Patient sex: F
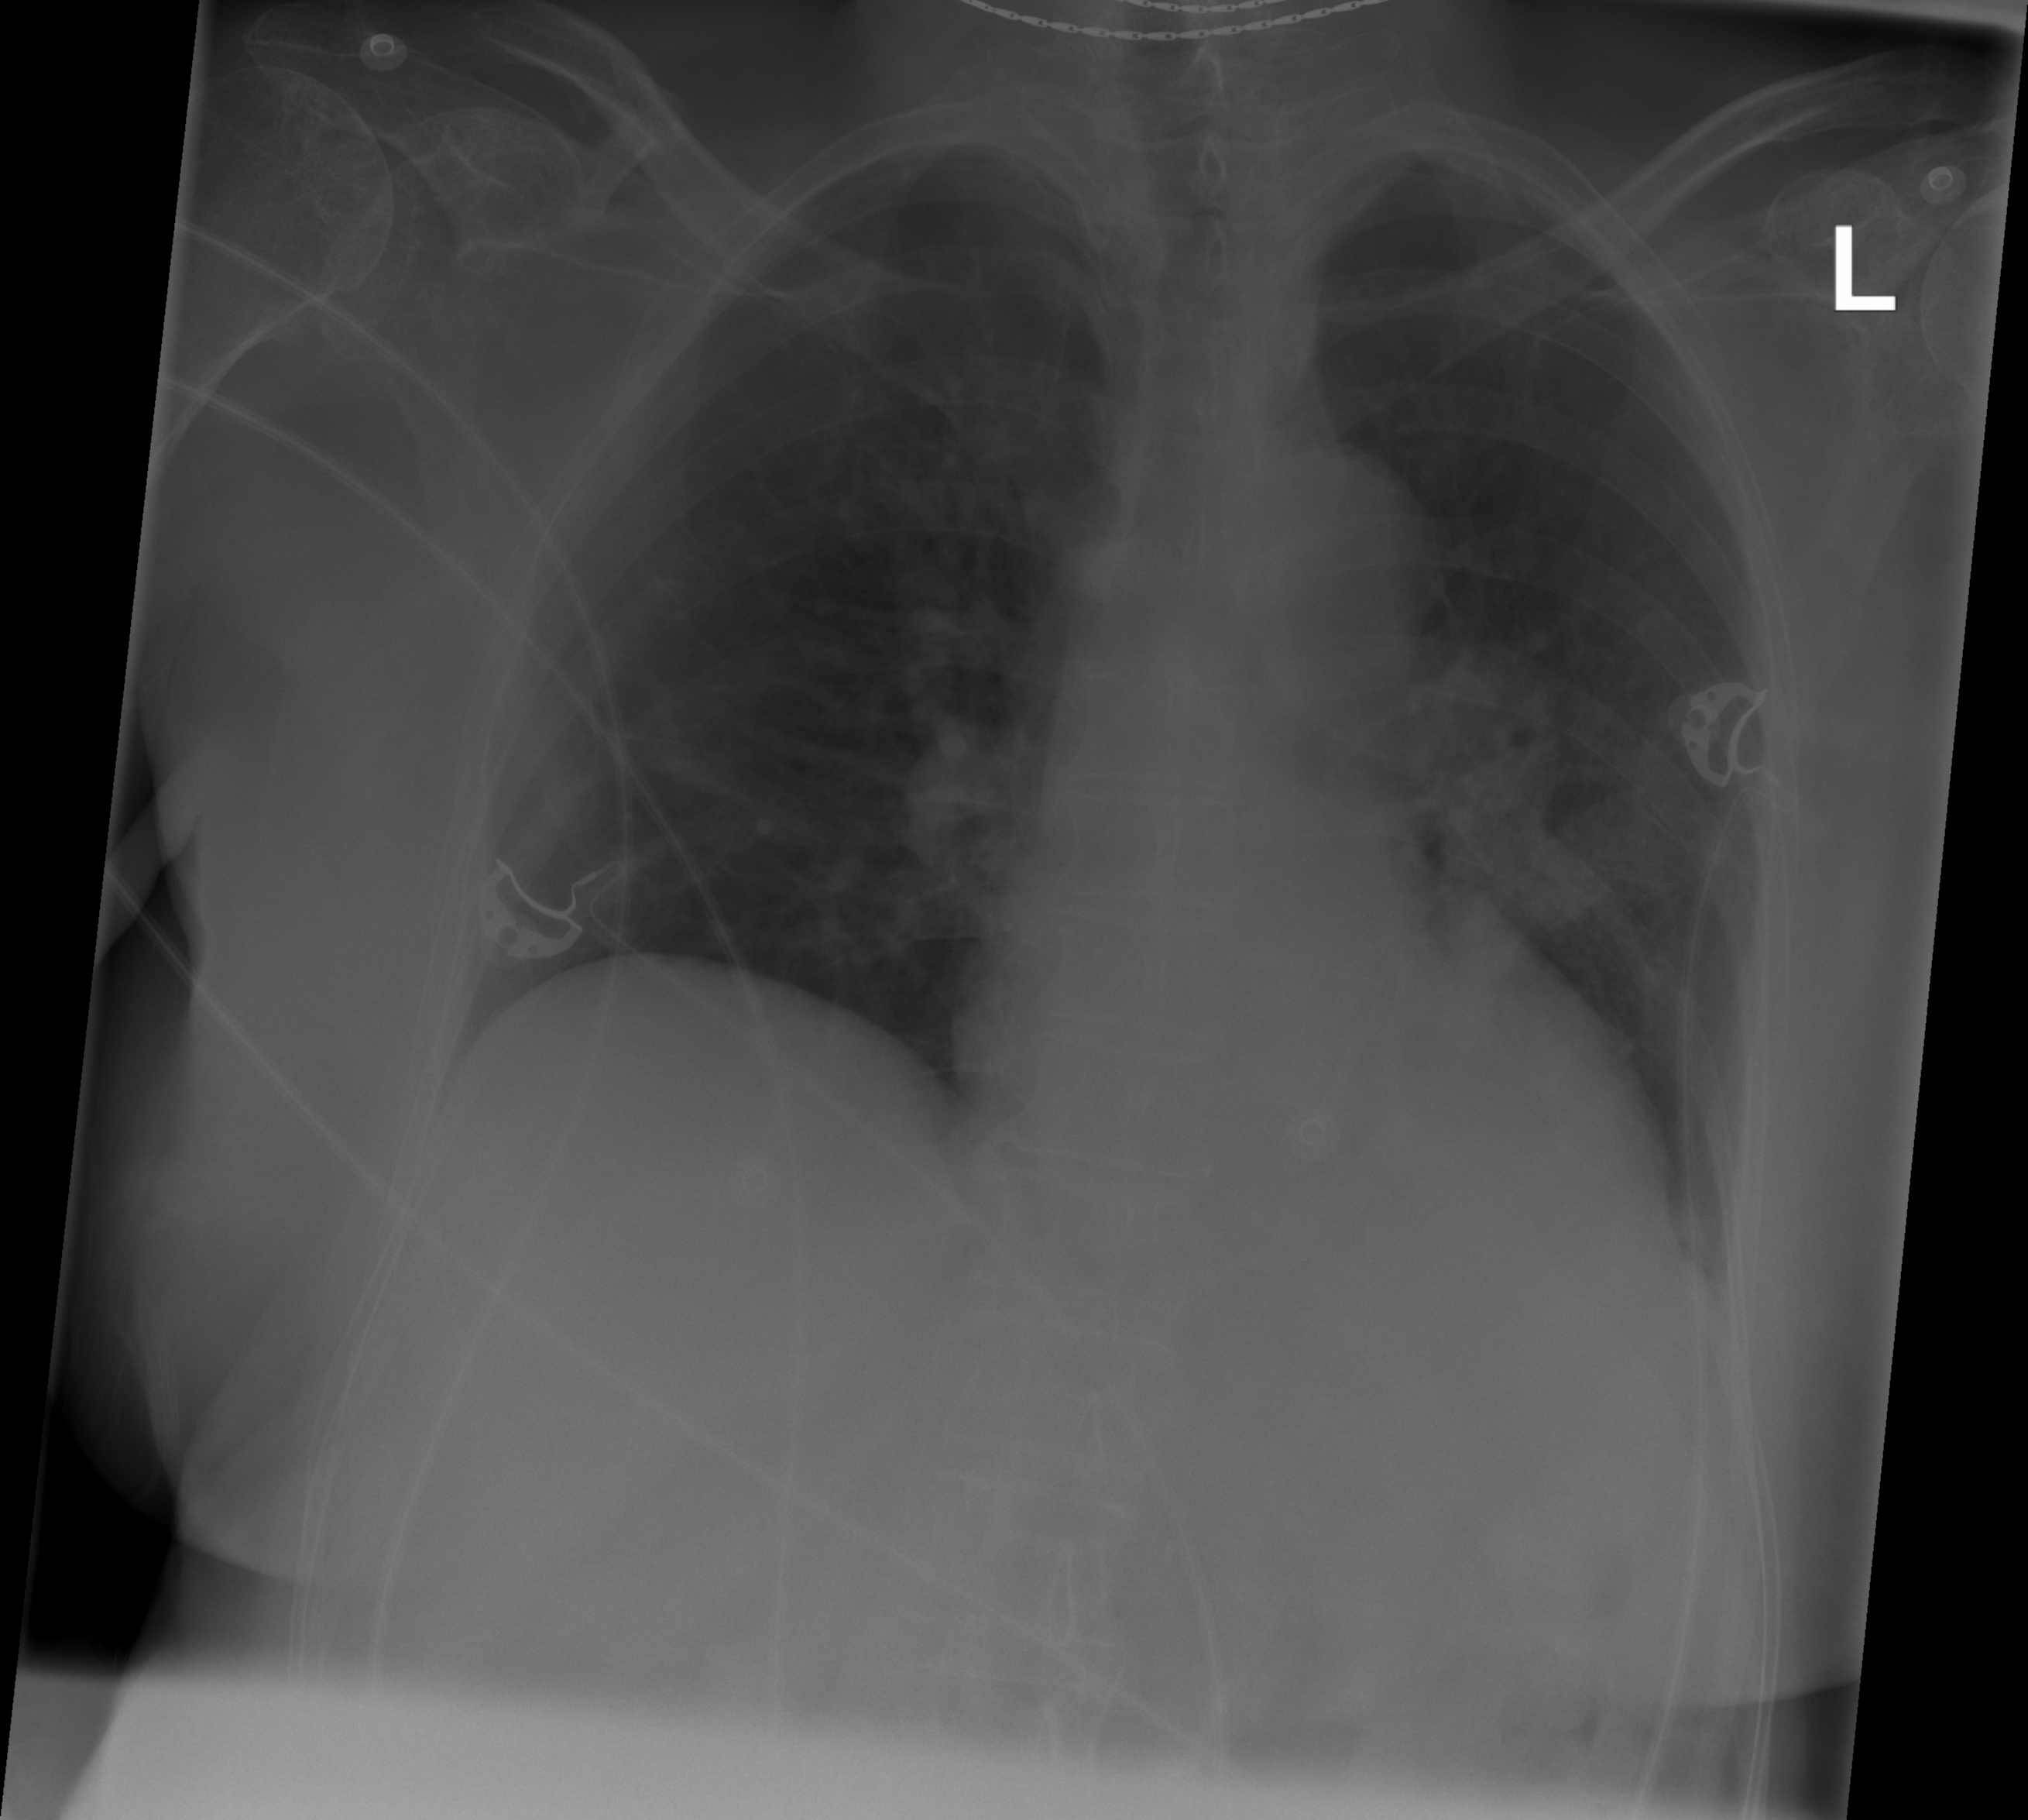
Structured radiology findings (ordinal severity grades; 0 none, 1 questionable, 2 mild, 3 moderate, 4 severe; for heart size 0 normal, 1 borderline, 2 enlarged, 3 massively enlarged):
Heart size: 0
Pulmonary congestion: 0
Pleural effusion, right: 0
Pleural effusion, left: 0
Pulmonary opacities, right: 0
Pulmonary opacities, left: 0
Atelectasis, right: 2
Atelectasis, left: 0